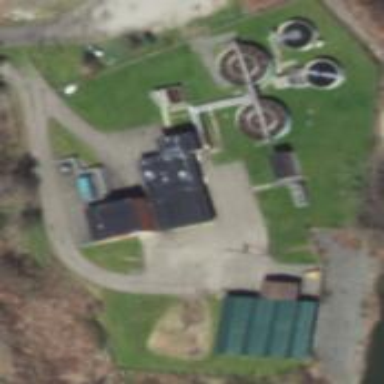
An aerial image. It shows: View of wastewater plant.